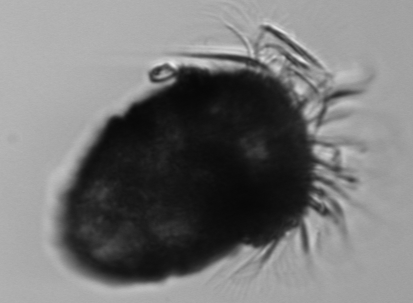
Label: Stenosemella_morphotype1